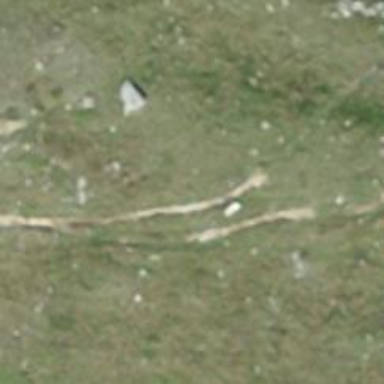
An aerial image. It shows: Path.